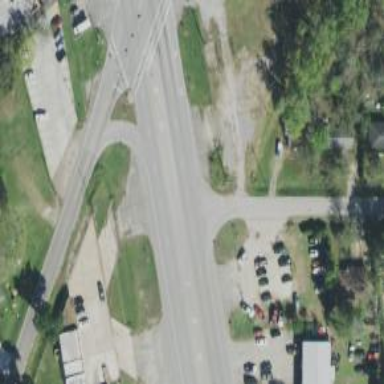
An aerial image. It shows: Stop road.